Question: I have a 'GridView' and it's bind to 'List' of items. I want it to have a static item so that users can click on it to add more items. if I click on other items I produce a item detail page.
How can I have that static tile which have entirely diferent behavior from every other grid item in the 'GridView'? Like the last tile in image below.

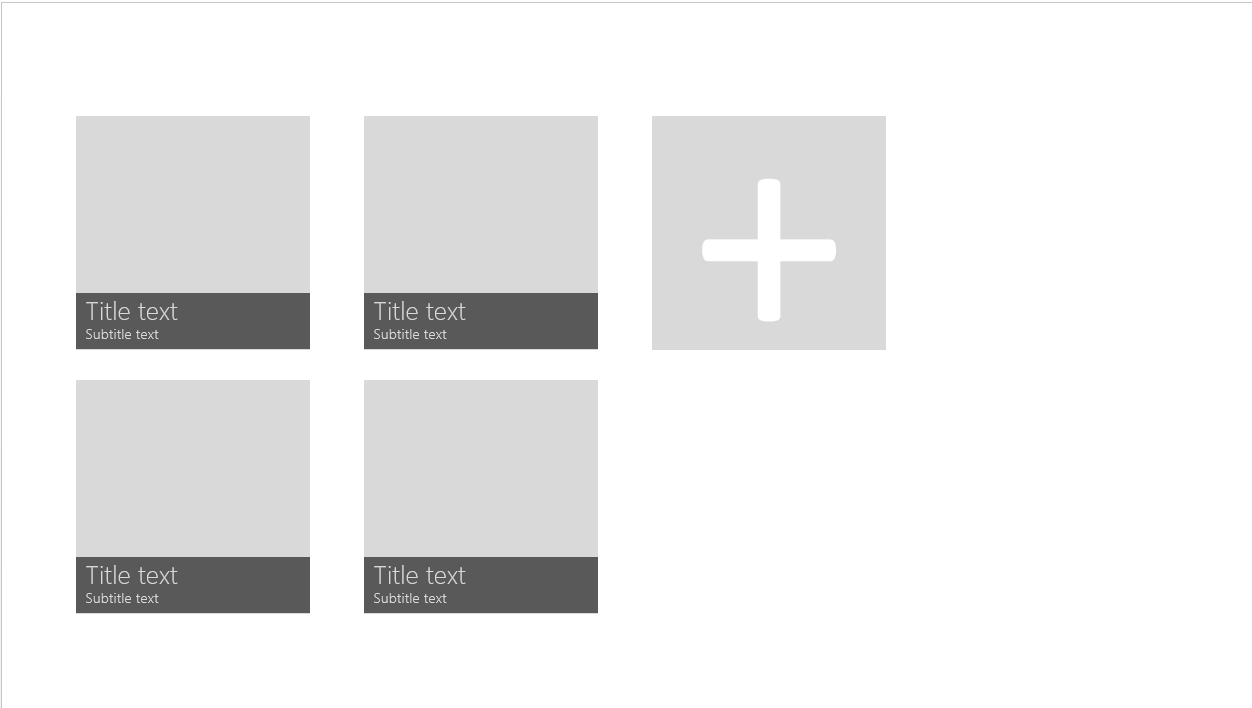
Answer: In our projects, we have found a clean solution to do that: Your GridView ItemsSource is bound to a collection of ViewModels. The last one can be a well known VM, for instance a 'LoadMoreViewModel' instance.
It allows you to create a DataTemplateSelector implementation and set it to the ItemTemplateSelector property of the GridView.
'''
public class LoadMoreTemplateSelector: DataTemplateSelector
{
public DataTemplate LoadMoreTemplate { get; set; }
public DataTemplate DefaultTemplate { get; set; }
protected override Windows.UI.Xaml.DataTemplate SelectTemplateCore(object item, Windows.UI.Xaml.DependencyObject container)
{
if (item is LoadMoreViewModel)
{
return LoadMoreTemplate;
}
else
{
return DefaultTemplate;
}
}
}
'''
Create an instance of this TemplateSelector as a resource in your xaml file, and set the appropriate templates:
'''
<selectors:LoadMoreTemplateSelector x:Key="LoadMoreTemplateSelector"
DefaultTemplate="{StaticResource Template1}"
LoadMoreTemplate="{StaticResource LoadMoreTemplate}"/>
'''
Your gridView can use this Template selector
'''
<GridView ...
ItemTemplateSelector="{StaticResource LoadMoreTemplateSelector}" />
'''
The LoadMoreTemplate should look like something like this:
'''
<DataTemplate x:Key="LoadMoreTemplate">
<Button Command="{Binding LoadMore}" Content="+"/>
</DataTemplate>
'''
The only remaining issue being that you will have to implement an ICommand in your LoadMoreViewModel to bind the load more button to in the template, or create an UserControl to be able to react to the Click event.
EDIT:
Here is a simple ICommand implementation. It will execute the action passed to the constructor when the button is clicked.
'''
public class DelegateCommand : ICommand
{
private readonly Predicate<object> _canExecute;
private readonly Action<object> _execute;
public event EventHandler CanExecuteChanged;
public DelegateCommand(Action<object> execute)
: this(execute, null)
{
}
public DelegateCommand(Action<object> execute,
Predicate<object> canExecute)
{
_execute = execute;
_canExecute = canExecute;
}
public override bool CanExecute(object parameter)
{
if (_canExecute == null)
{
return true;
}
return _canExecute(parameter);
}
public override void Execute(object parameter)
{
_execute(parameter);
}
public void RaiseCanExecuteChanged()
{
if( CanExecuteChanged != null )
{
CanExecuteChanged(this, EventArgs.Empty);
}
}
}
'''
When you instantiate your LoadMoreViewModel, you can provide the action to be executed when the User clicks the load more button.
'''
public class LoadMoreViewModel:BindableBase
{
public ICommand LoadMore{get;private set;}
public LoadMoreViewModel(Action<object> action)
{
LoadMore = new DelegateCommand(action);
}
}
'''
And in the page ViewModel, when Loading more items in the list, remove current LoadMoreViewModel at the end of the list, then add additionnal items, and finally add again the LoadMoreViewModel (if required):
'''
public void LoadMoreItems()
{
if(Items.Last() is LoadMoreViewModel)
{
Items.Remove(Items.Last());
}
//Insert here add new items logic.
Items.Add(new LoadMoreViewModel(_=>LoadMoreItems());
}
'''